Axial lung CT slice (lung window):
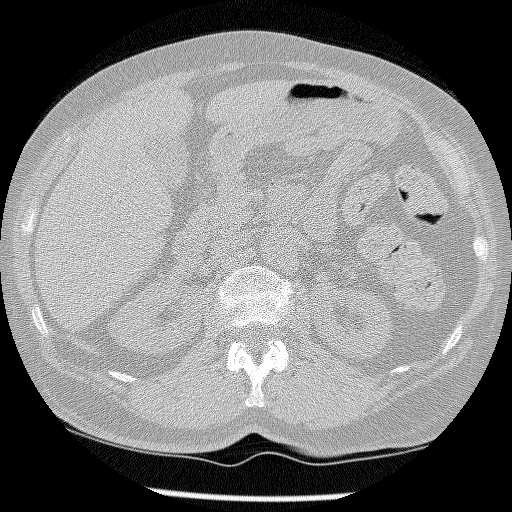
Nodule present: no